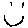
Label: smiley face